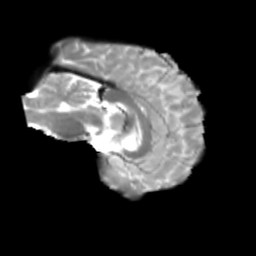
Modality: T2w
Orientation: sagittal
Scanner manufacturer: siemens
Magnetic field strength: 3 T
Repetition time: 4 s
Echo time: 0.0594 s